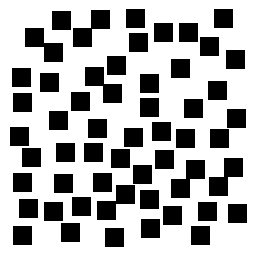
Squares: 59
Triangles: 0
Stars: 0
Total shapes: 59